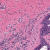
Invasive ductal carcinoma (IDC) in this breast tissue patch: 0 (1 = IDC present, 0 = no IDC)